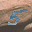
Label: 5